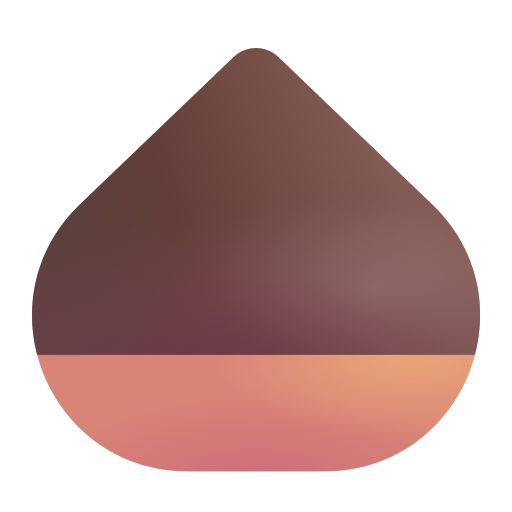
chestnut color